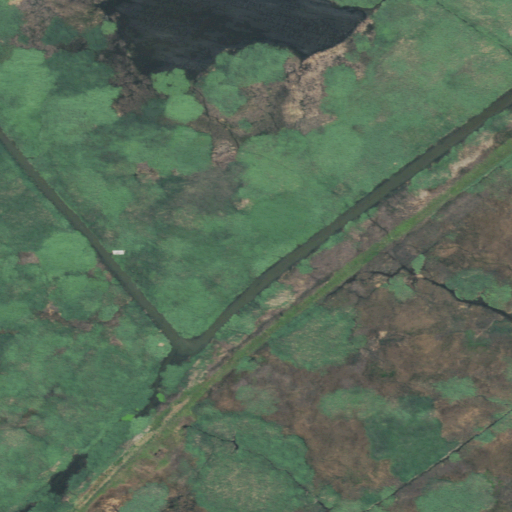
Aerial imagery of island in California named Chipps Island containing herbaceous wetlands and open water